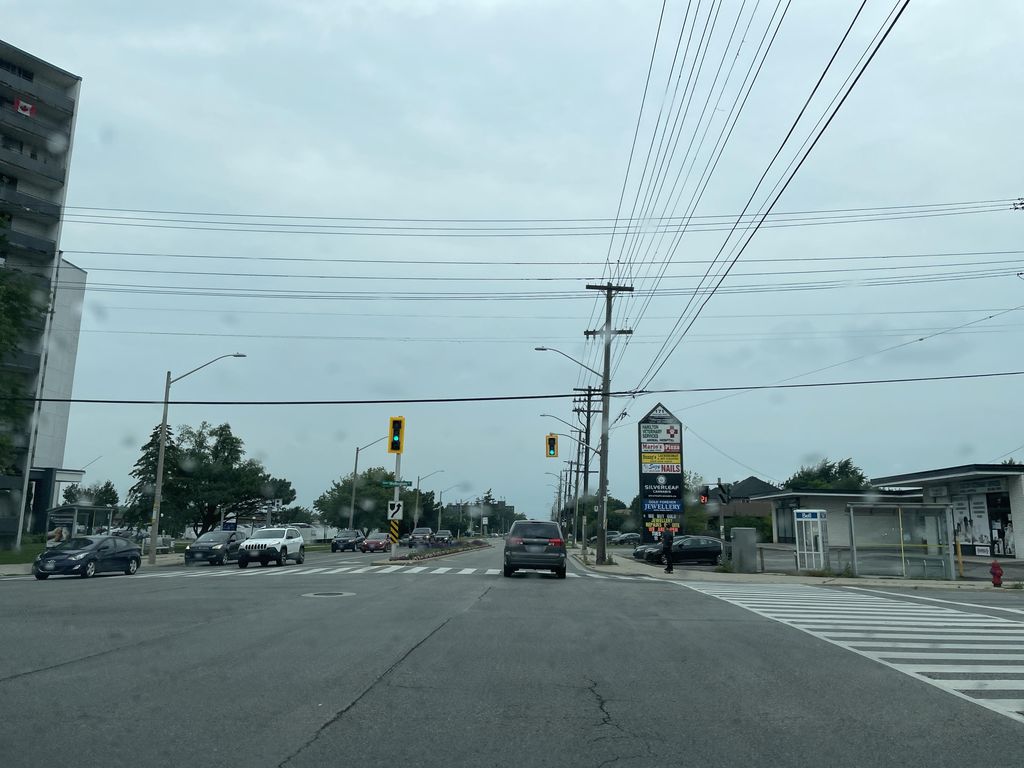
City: hamilton